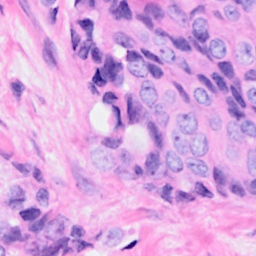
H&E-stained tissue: Breast